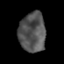
Tissue: prostate
Cell type: T cells
Senescence score: 0.3224
Nuclear area (px): 1031
Mean DAPI intensity: 84.166